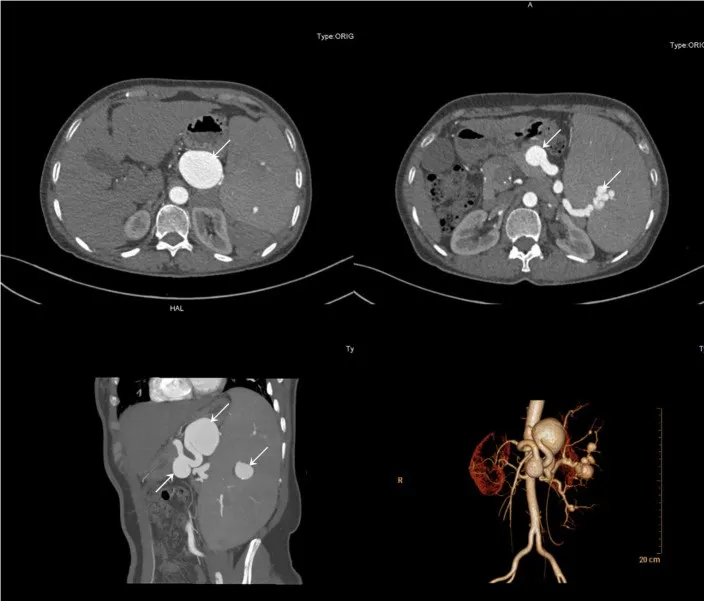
Computerized tomography angiography demonstrated multiple aneurysms of the splenic artery.
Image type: radiology (ct)